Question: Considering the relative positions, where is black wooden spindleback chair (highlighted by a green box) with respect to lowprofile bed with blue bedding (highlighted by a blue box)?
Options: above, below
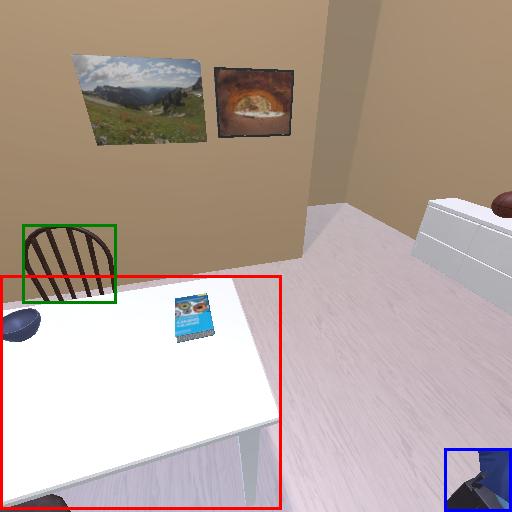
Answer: above